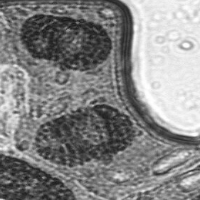
Label: telophase